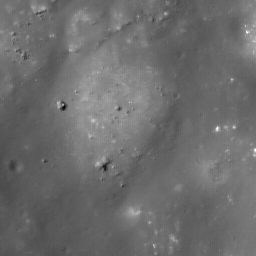
Host type: background_regolith
Lunar coordinates: latitude nan, longitude nan